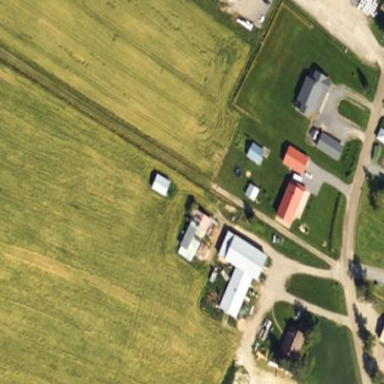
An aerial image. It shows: Farmyard area.